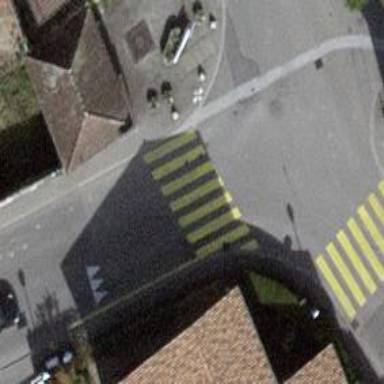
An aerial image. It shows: Tertiary road with asphalt surface. There are sidewalks on both sides and traffic calming table.